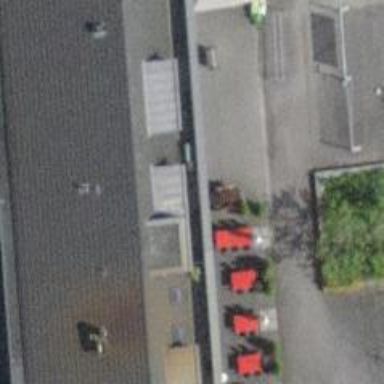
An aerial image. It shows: Shop selling clothes.